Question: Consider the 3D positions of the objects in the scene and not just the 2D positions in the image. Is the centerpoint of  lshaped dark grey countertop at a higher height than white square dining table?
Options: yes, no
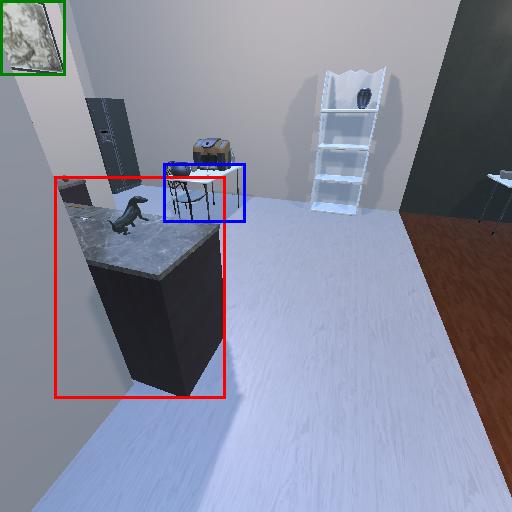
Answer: yes